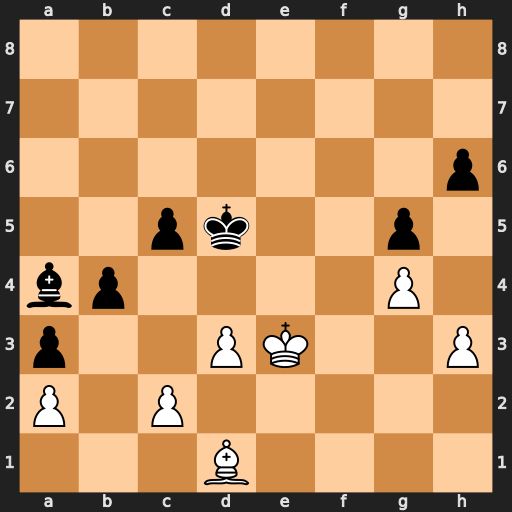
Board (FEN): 8/8/7p/2pk2p1/bp4P1/p2PK2P/P1P5/3B4
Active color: w
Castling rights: -
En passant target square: -
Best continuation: c4+ bxc3 Bxa4